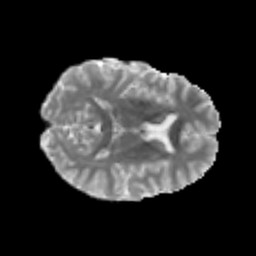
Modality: MD
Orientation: axial
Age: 44
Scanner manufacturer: philips
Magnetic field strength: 3 T
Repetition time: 8.6 s
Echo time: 0.127 s